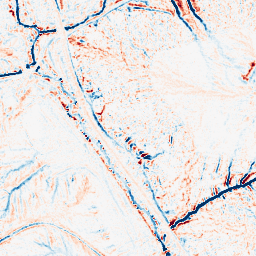
Category: edge_preserving
Decomposition family: median
Decomposition parameters: size: 7
Upsampling method: linear_exact
Upsampling parameters: scale: 2
Upsampling scale: 2